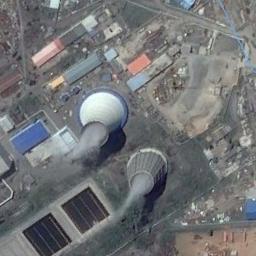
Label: thermal_power_station